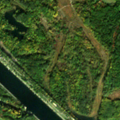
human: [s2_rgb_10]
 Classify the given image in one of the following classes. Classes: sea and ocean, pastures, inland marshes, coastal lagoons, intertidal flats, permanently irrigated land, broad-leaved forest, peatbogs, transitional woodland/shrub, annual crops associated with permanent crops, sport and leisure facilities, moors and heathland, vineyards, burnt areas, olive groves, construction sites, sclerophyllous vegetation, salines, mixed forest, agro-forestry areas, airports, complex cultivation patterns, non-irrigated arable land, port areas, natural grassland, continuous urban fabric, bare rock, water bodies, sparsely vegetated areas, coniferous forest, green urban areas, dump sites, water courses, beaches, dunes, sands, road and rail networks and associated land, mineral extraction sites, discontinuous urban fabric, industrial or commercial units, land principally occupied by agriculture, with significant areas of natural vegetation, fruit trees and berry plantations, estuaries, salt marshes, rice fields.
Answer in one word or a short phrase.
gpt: discontinuous urban fabric, green urban areas, land principally occupied by agriculture, with significant areas of natural vegetation, broad-leaved forest, transitional woodland/shrub, water bodies